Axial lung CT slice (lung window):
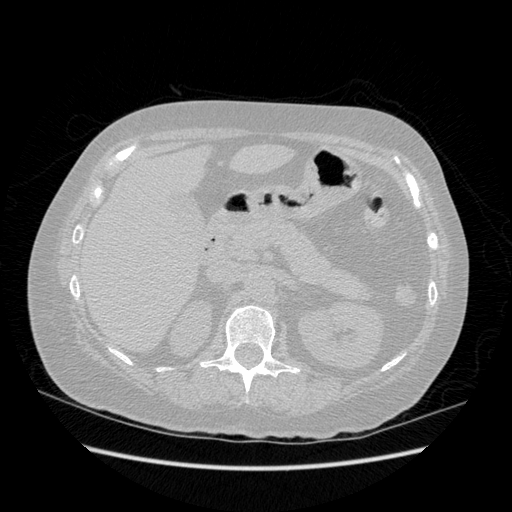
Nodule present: no